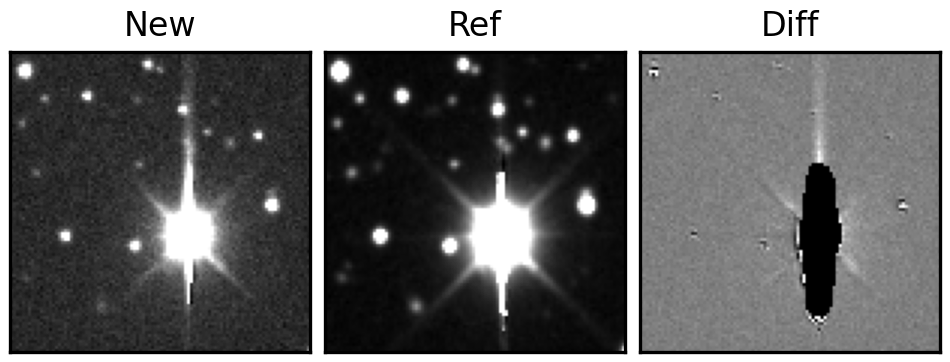
Label: bogus